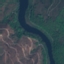
Label: River